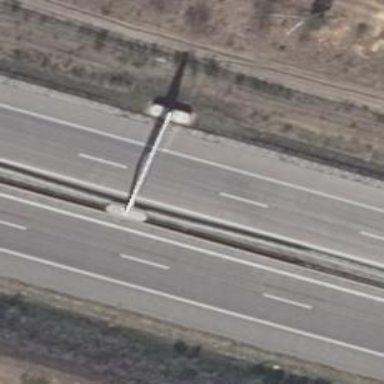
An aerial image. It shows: Bridge with gantry structure.